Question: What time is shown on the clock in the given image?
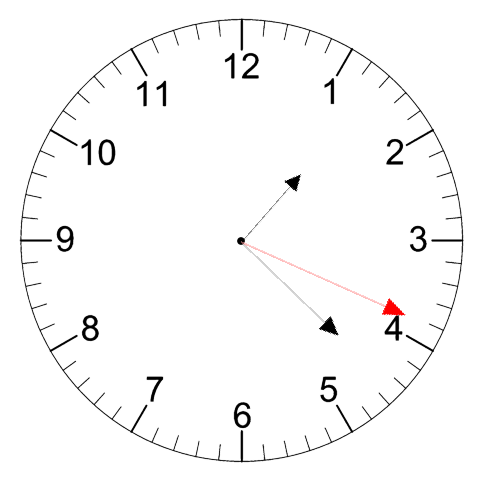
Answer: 01:22:19